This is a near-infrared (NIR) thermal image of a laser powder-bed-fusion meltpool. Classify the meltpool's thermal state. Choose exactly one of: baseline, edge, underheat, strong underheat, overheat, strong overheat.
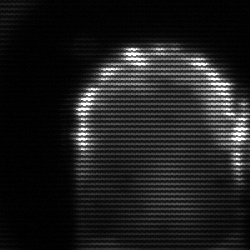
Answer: baseline